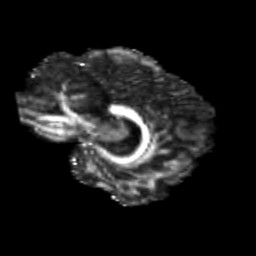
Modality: FA
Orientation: sagittal
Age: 26
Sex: female
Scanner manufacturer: siemens
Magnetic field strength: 3 T
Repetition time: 3.5 s
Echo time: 0.113 s